Question: Recently I've been working on a News App where I store information of news artciles in Firebase database. Following is an image of the structure of my Firebase database.

I read somewhere that it is not advisable to keep numbers as keys for Firebase database. However, I've not been able to figure out any explanation for this. Is there any norm that Firebase keys should not be numbers ?
If so, can I have key names as National_01, National_02, National_03... and so on for each news category?
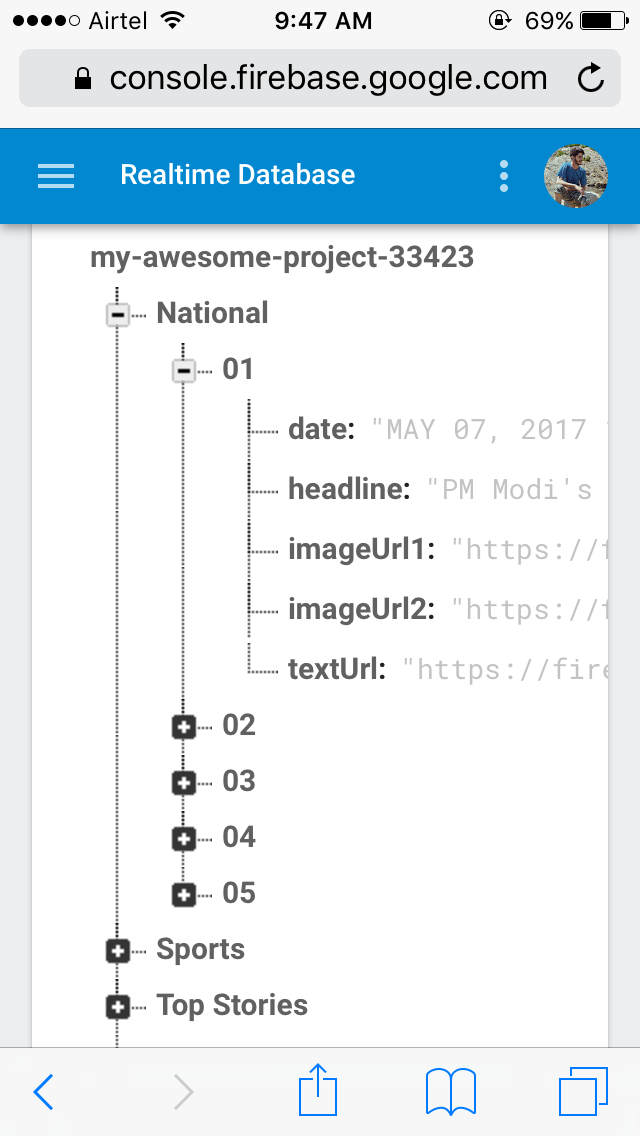
Answer: It is okay to use keys like "National_01" for static data and mini projects; Use Push Keys for dynamic data and big projects.
Here are some benefits of using Firebase Push Keys
If you continue to use manually created keys whenever you will have to update the data you have to do create a key like this:
'String category = "National;" count = count + 1; String key = category + count.toString(); // Not say keep track of the "count" too'
Instead, if you decide to use Firebase Auto-Generated Push Keys:
'String key = mDatabase.child(category).push().getKey();'
If you use self-generated keys there might me an error in creating keys hence creating a duplicate key. In that case, you might loose data since you overwrite data under the original key you duplicated.
Whereas, push ids are nearly impossible to duplicate and take no extra code to implement.
So continue to use self-generated keys only and only if your data is static (which I don't think it should be coz it's a news app) and you don't wish to scale this static data (which again is unrealistic to imagine for a news app).
But remember it is PROGAMATICALLY EASY to work with Push Keys and is FUTURE PROOF in case you intend to Scale your app in future. :)
Moreover, the Push Keys generated are generated based on 'timestamp' hence all the keys will be sorted chronologically by default!!